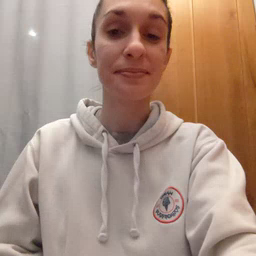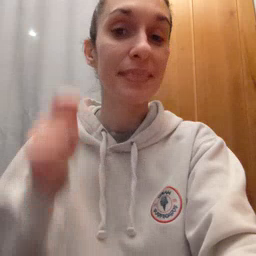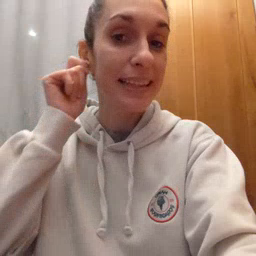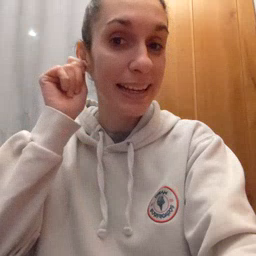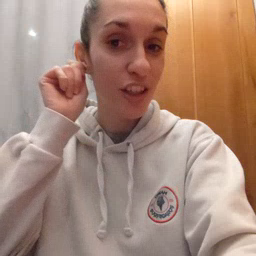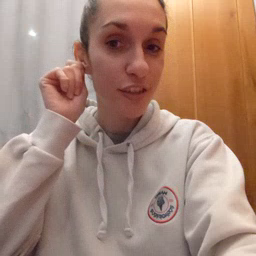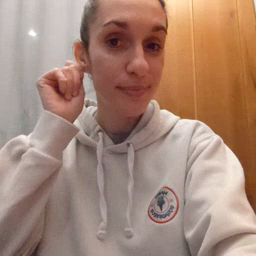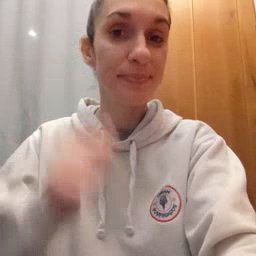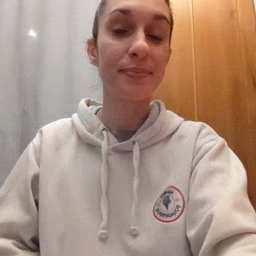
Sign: ear